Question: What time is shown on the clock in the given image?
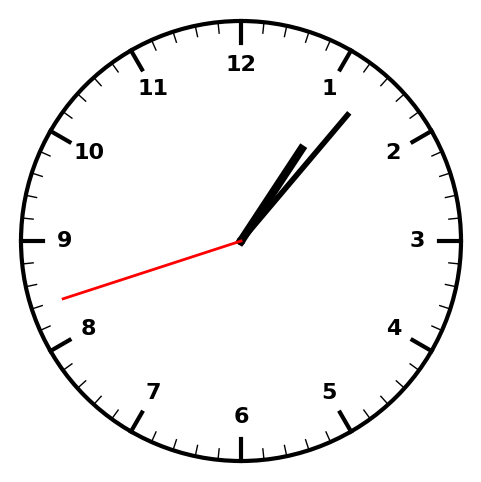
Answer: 01:06:42